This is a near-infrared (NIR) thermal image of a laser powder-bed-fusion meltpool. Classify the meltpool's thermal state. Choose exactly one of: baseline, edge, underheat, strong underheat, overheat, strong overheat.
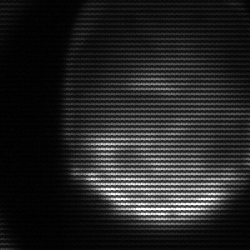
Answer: edge